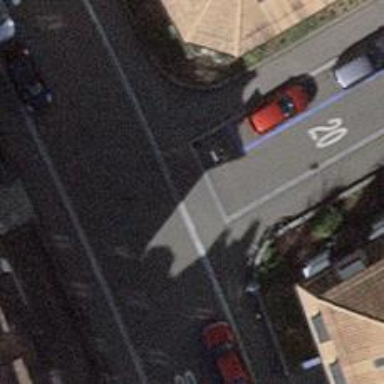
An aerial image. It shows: Unmarked crossing with traffic calming table on the road.